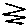
Label: zigzag